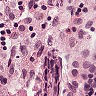
Metastatic tissue present: no